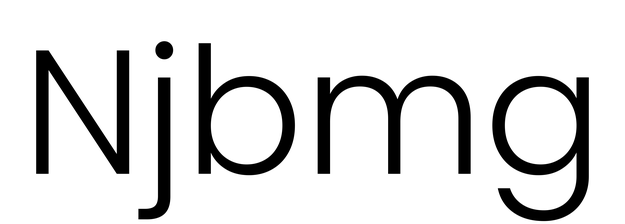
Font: Poppins-Light